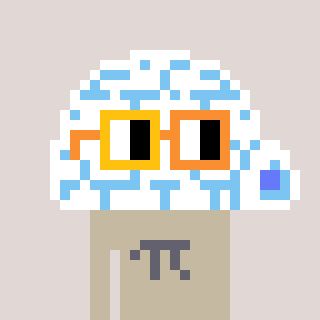
a pixel art character with square yellow and orange glasses, a igloo-shaped head and a bege-colored body on a warm background